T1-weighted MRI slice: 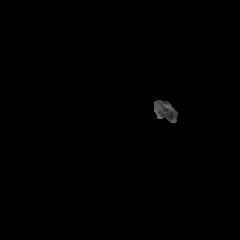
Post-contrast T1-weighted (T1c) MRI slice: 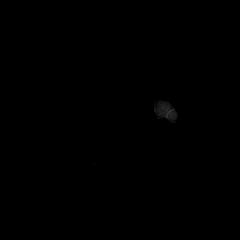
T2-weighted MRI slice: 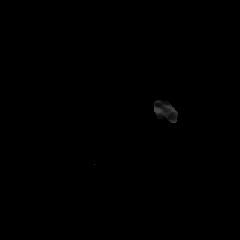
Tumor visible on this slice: no